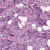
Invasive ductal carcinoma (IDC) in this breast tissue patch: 1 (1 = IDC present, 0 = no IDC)